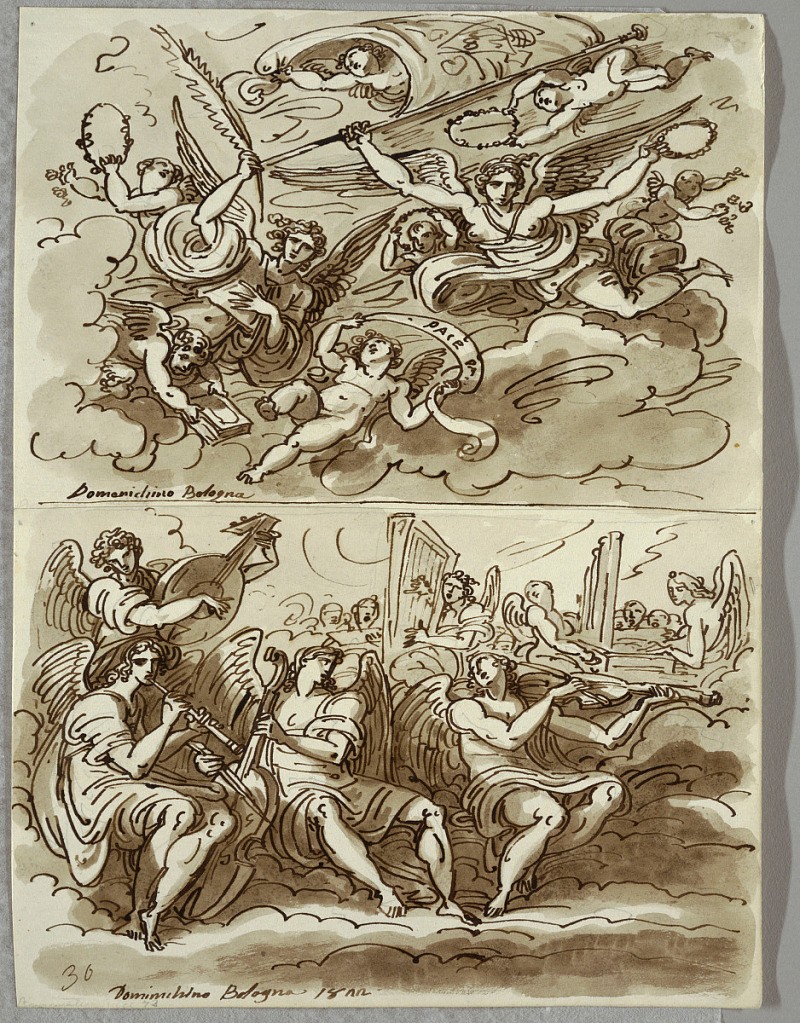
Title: Angels Bearing Symbols of Martyrdom, Study after Domenichino
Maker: Felice Giani, Italian, 1758–1823
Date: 1821–22
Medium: Pen and brown ink, brown wash, over traces of black chalk Support: white heavy wove paper
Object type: Sketchbook folio
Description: Upper drawing of two angels and seven putti atop clouds bearing various symbols--wreathes, banner, palm, book, and banderole with inscription. Lower drawing of seven musician angels on clouds with instruments with choir in background.